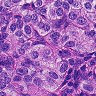
Metastatic tissue present: yes